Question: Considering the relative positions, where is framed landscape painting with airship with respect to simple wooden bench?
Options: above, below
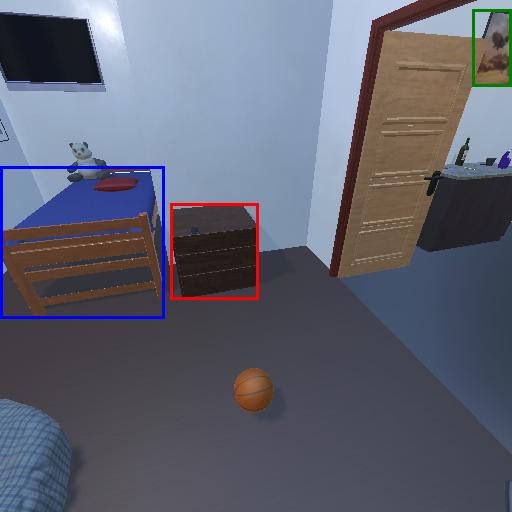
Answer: above